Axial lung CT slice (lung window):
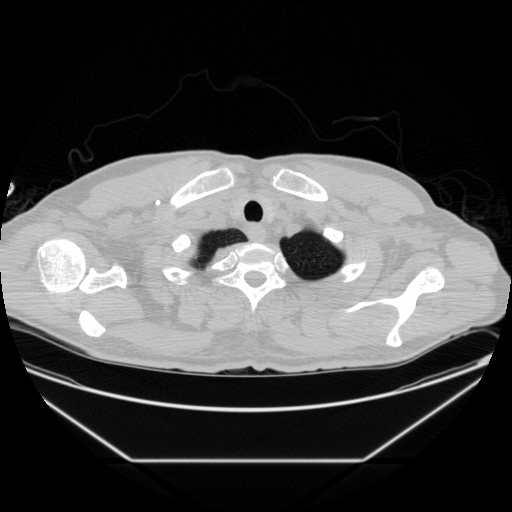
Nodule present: no